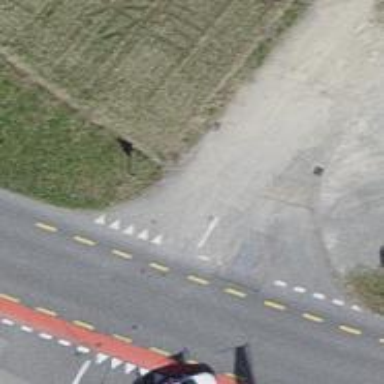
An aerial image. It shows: Road with "give way" sign.